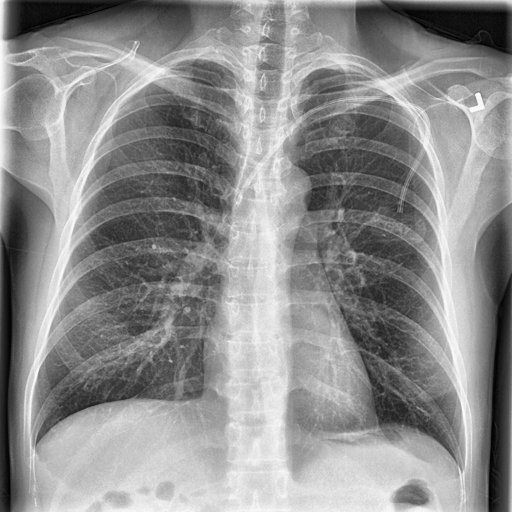
Finding: NORMAL